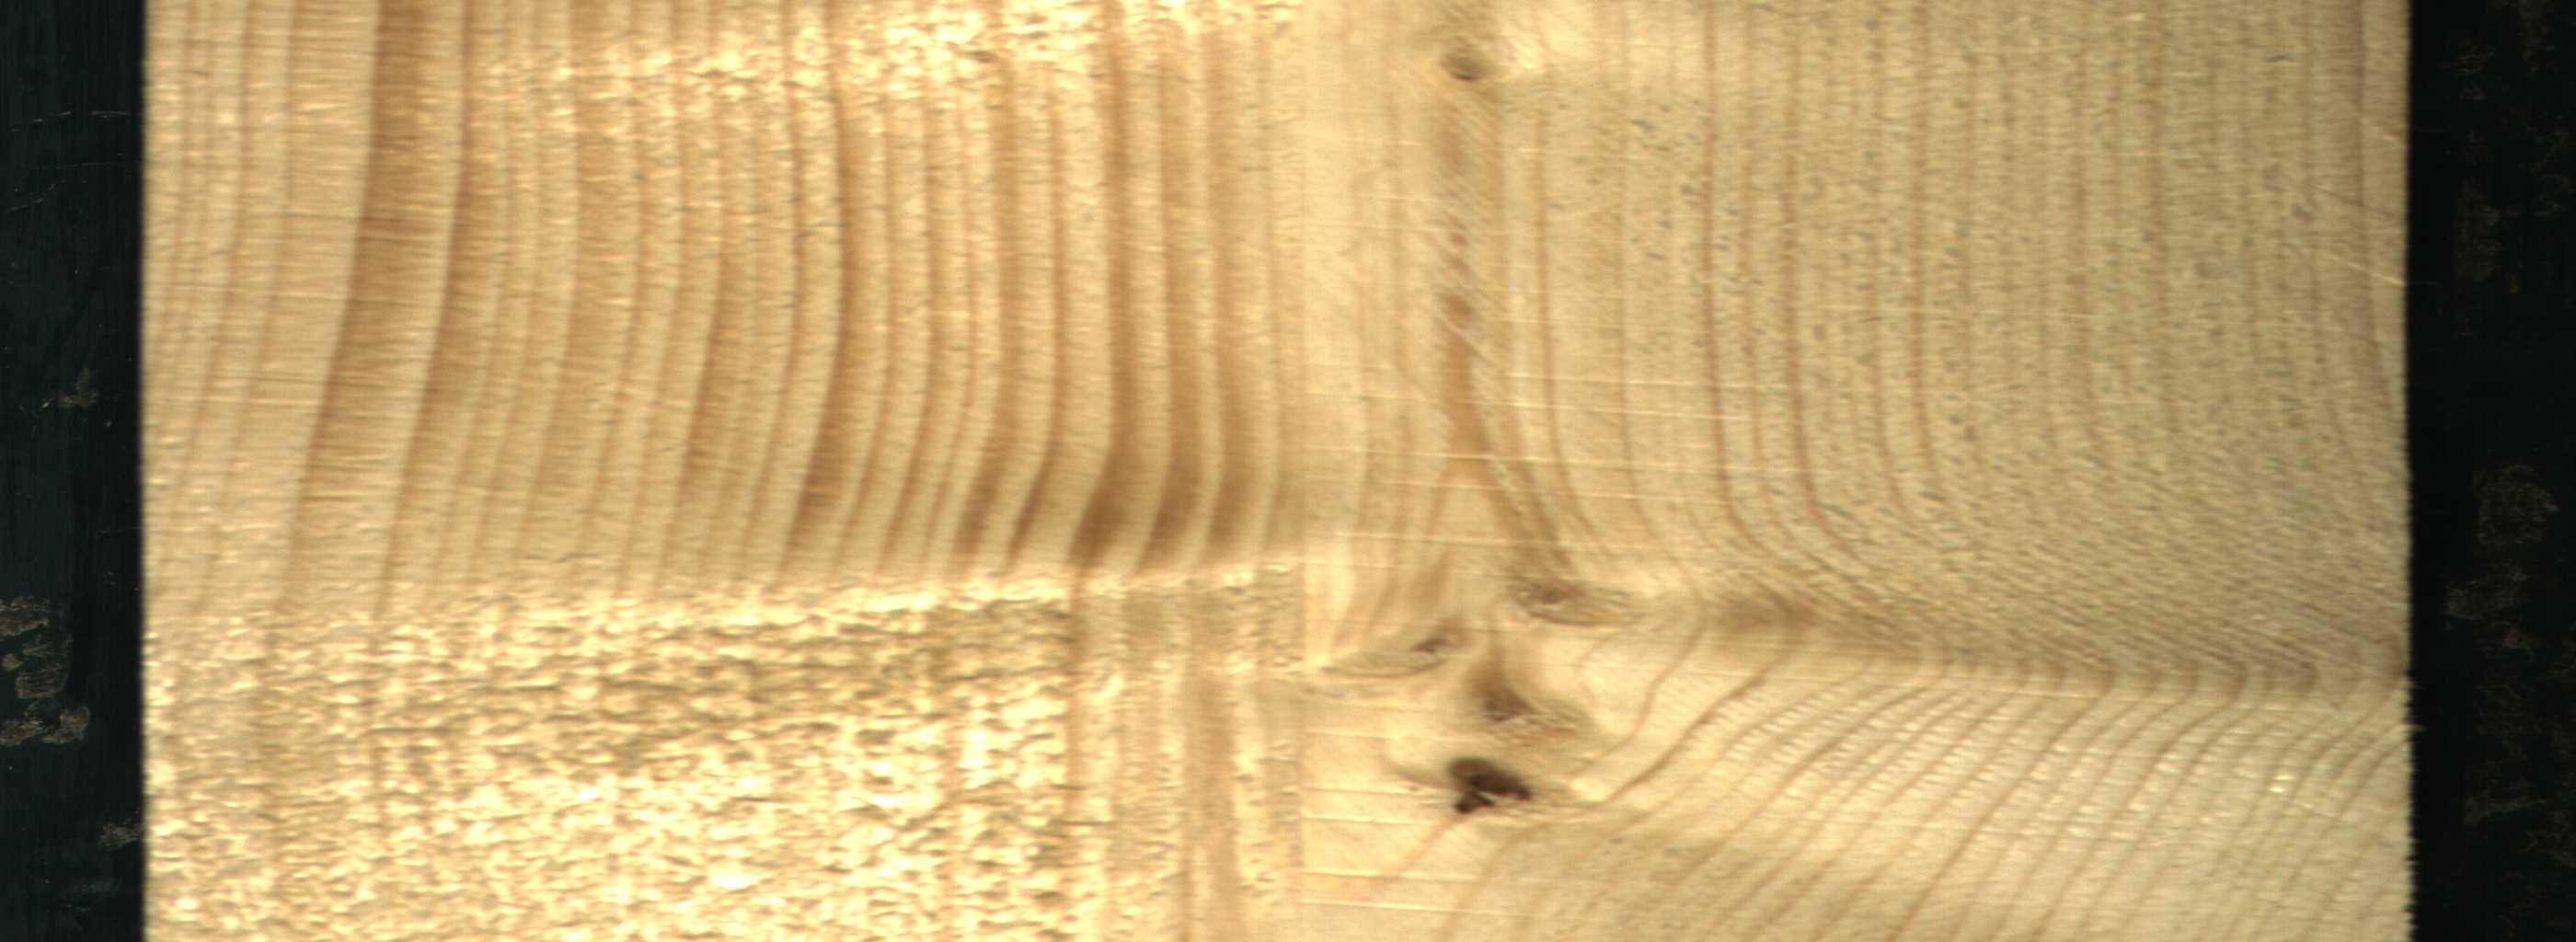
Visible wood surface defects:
resin
Live_Knot
Live_Knot
Live_Knot